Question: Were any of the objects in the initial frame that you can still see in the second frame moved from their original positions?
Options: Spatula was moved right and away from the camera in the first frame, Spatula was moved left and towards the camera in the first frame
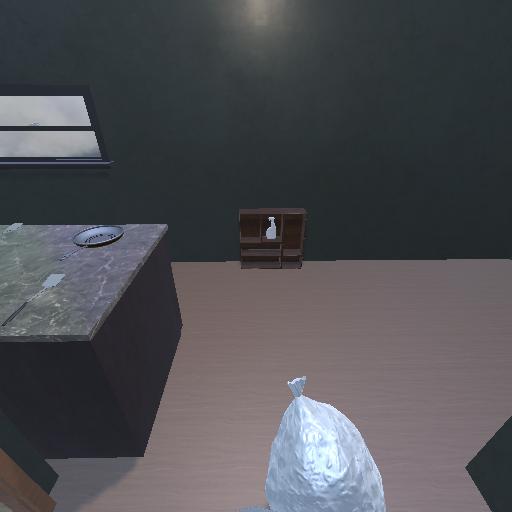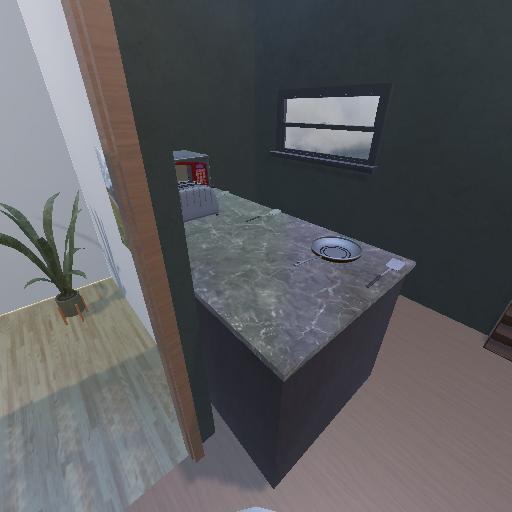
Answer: Spatula was moved right and away from the camera in the first frame